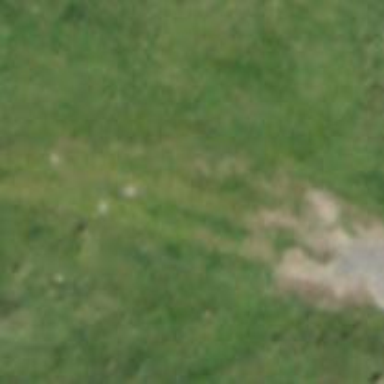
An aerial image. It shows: Grassy track with grade5 tracktype.